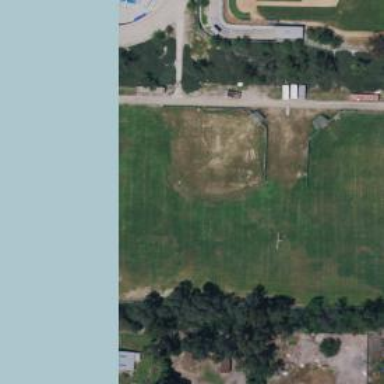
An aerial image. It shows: Baseball pitch for leisure and sports activities.